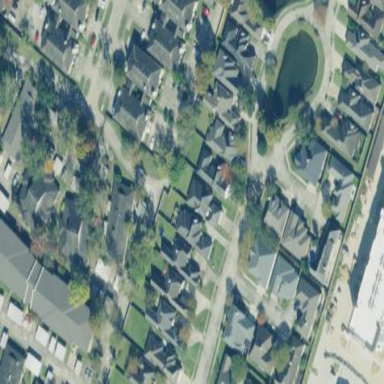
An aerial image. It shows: Residential area consisting of single-family homes.